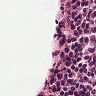
Metastatic tissue present: no